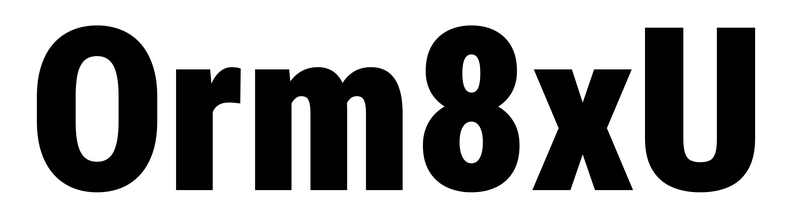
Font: Roboto_Condensed_Black